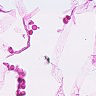
Metastatic tissue present: no